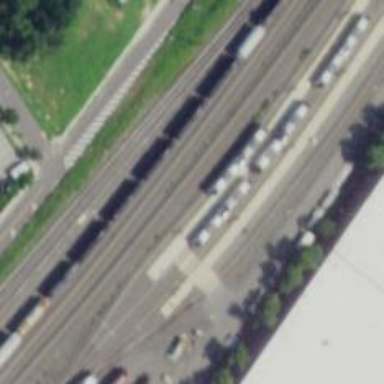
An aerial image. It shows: Light rail yard.